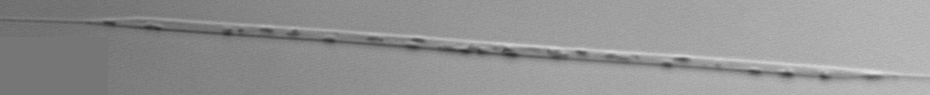
Label: Rhizosolenia